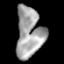
Tissue: prostate
Cell type: T cells
Senescence score: 0.8016
Nuclear area (px): 1304
Mean DAPI intensity: 162.831